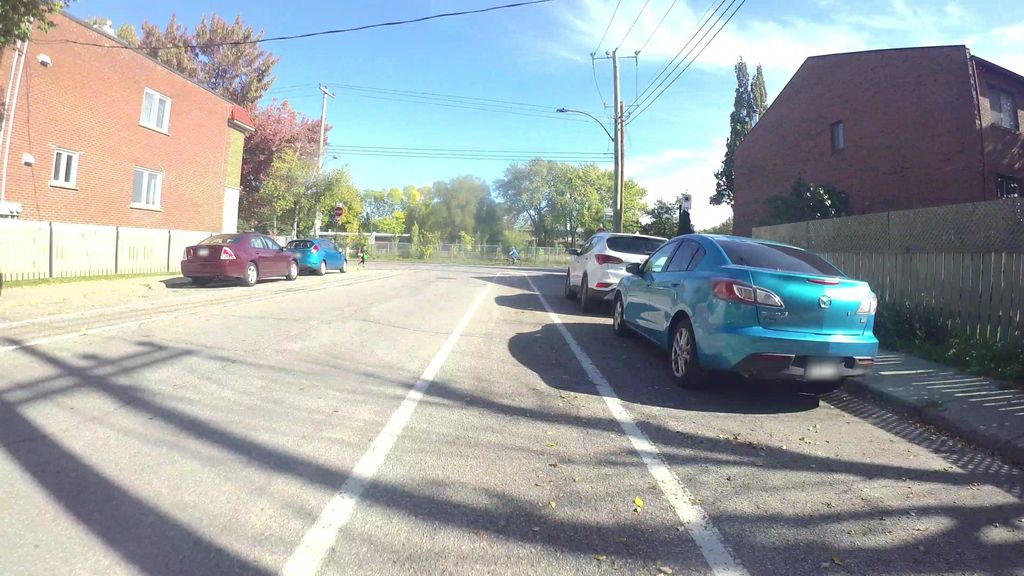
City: montreal